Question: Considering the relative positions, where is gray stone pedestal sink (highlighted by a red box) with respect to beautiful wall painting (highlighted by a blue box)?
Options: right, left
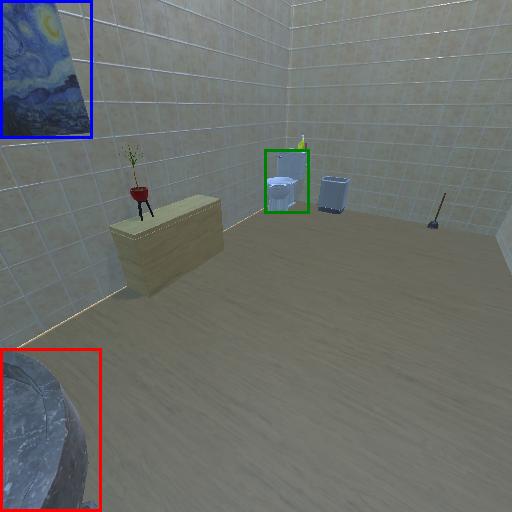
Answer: right